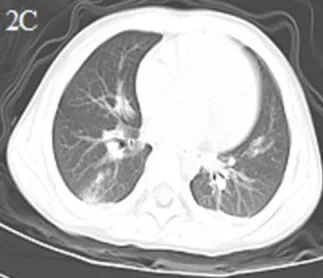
Chest CT images for case 2 showing a round-like mass shadow in the dorsal segment of the lower right lobe with a slight ground-glass opacity on the edge, a strip shadow in the local area of the left lower lobe, and an arc dense under the bilateral pleura on day 3 after symptom onset (A-D).
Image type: radiology (ct)